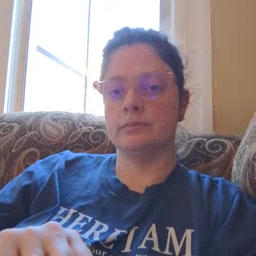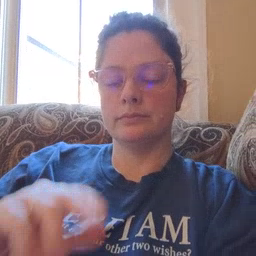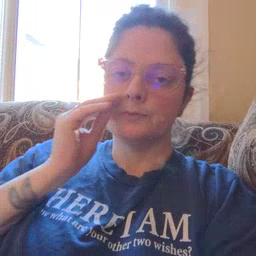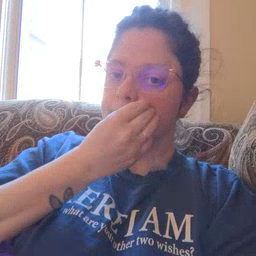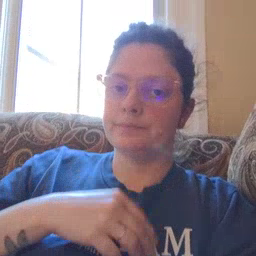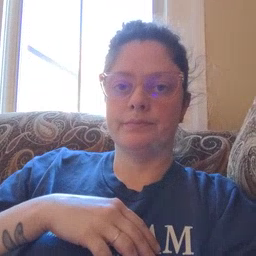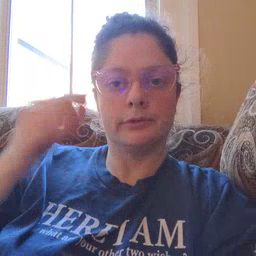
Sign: flower